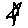
Label: star